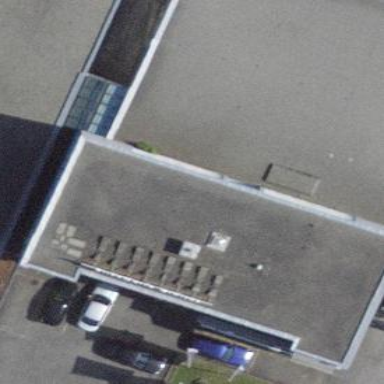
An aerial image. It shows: Car shop building.